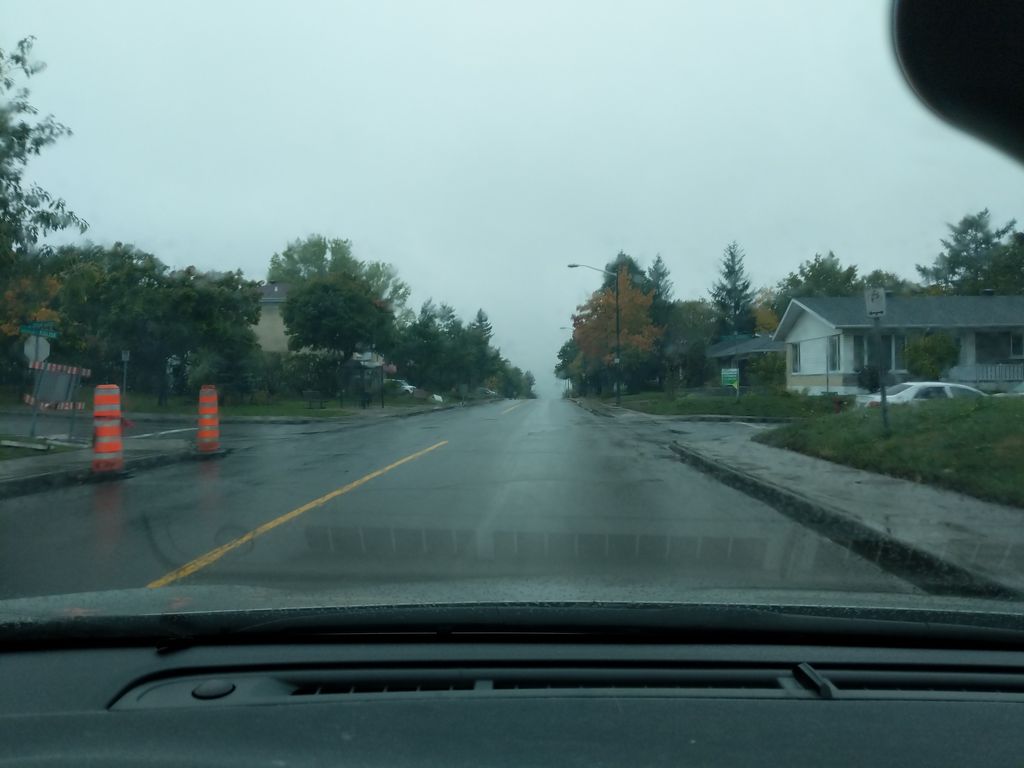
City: quebec_city